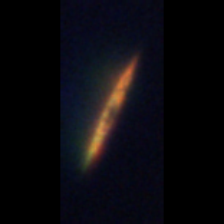
Taxon: Pennate
Group: Diatoms